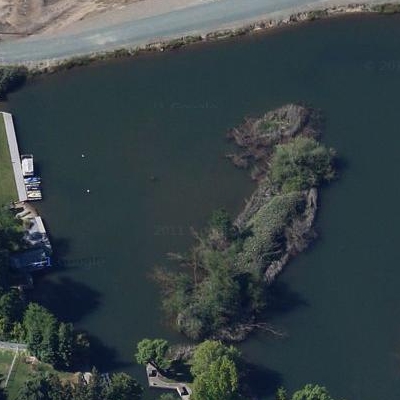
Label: RiverLake